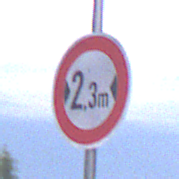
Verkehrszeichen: TatsaechlicheBreite2Komma3
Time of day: SunriseSunset
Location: Outdoor (Urban)
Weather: PartlyCloudy
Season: NotSpecified
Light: Natural